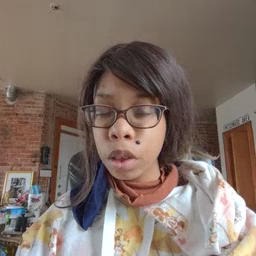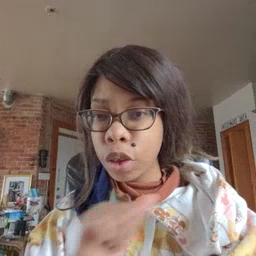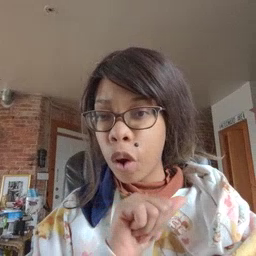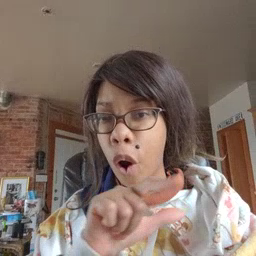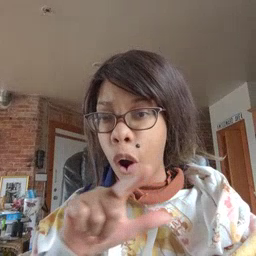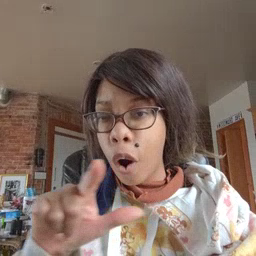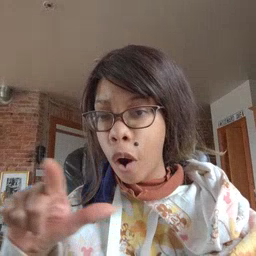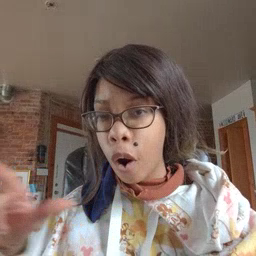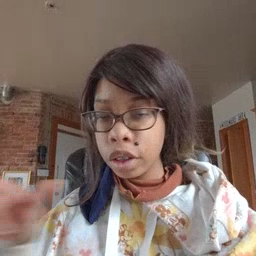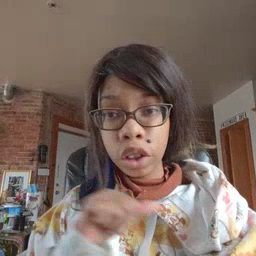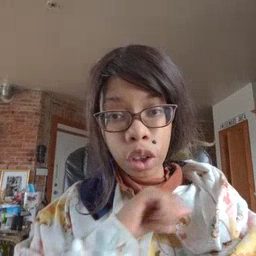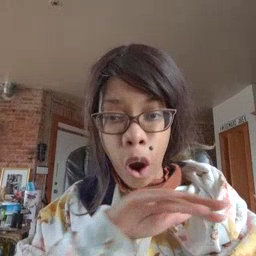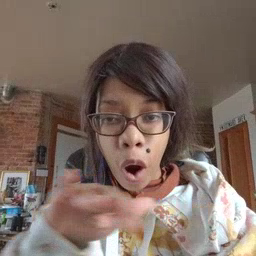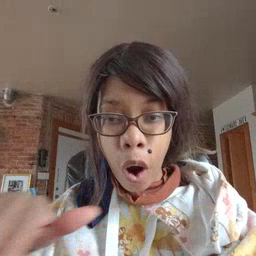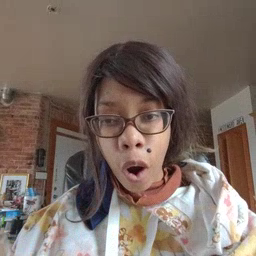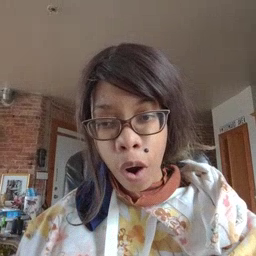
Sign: all